Question: I am having a hard time learning how to iterate through nested arrays, and storing specific array values in javascript.
'''
$('#btn2').click(function(e){
e.preventDefault();
var res = hjs.getValue([1,2,3],['bri', 'alert','name', 'hue', 'sat']);
console.log(res);
});
'''
When #btn2 is clicked on, the following is outputed to my console:

If I'd like to access anyone of these values how would I do so? How do I store the value in a variable?
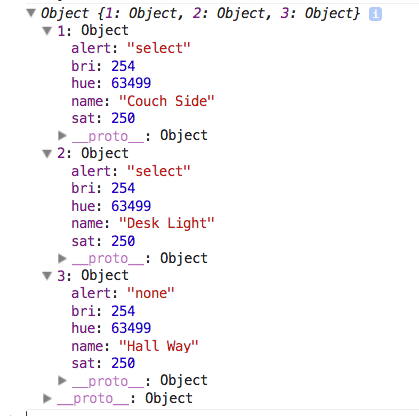
Answer: you can iterate through the object and get the value you want:
'''
$('#btn2').click(function(e){
e.preventDefault();
var res = hjs.getValue([1,2,3],['bri', 'alert','name', 'hue', 'sat']);
for(var i in res)
{
if (res.hasOwnProperty(i)) {
var obj = res[i];
console.log('name: ', obj.name);
console.log('sat: ', obj.sat);
}
}
});
'''